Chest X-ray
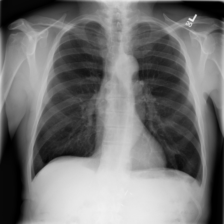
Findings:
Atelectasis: negative
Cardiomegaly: negative
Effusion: positive
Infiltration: negative
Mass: negative
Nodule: negative
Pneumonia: negative
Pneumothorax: negative
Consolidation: negative
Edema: negative
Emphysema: negative
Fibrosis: negative
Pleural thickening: negative
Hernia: negative